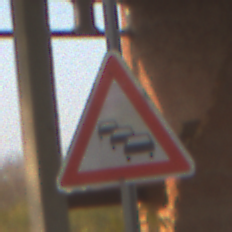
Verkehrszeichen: Stau
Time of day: SunriseSunset
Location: Roofed (Suburban)
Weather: Clear
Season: NotSpecified
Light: Natural